Field crop: maize
Growth stage: 2
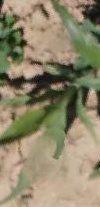
Species: maize